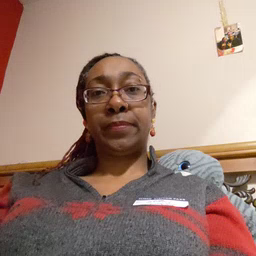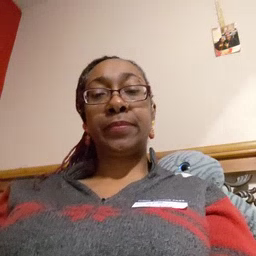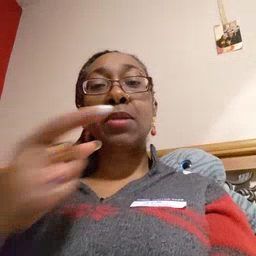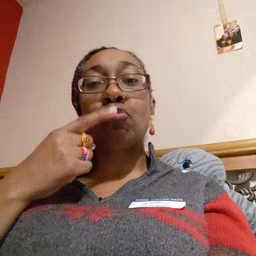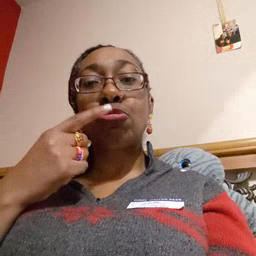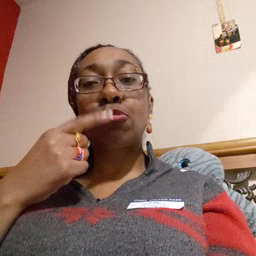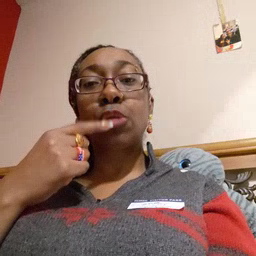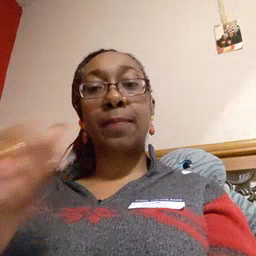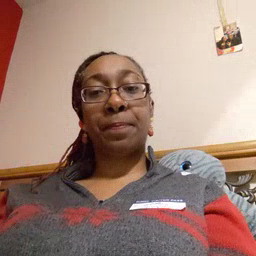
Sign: lips